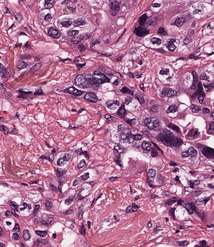
Tumor epithelial tissue: yes
Tumor-associated stroma tissue: yes
Normal tissue: no